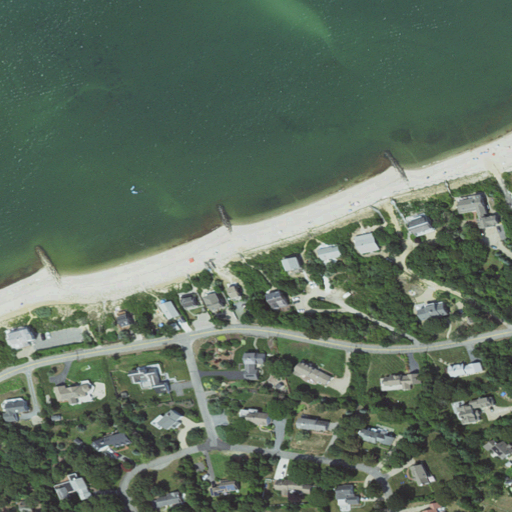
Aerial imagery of beach in Massachusetts named Saints Landing Beach containing open water, medium intensity development, low intensity development, barren land, herbaceous wetlands, high intensity development, and open development